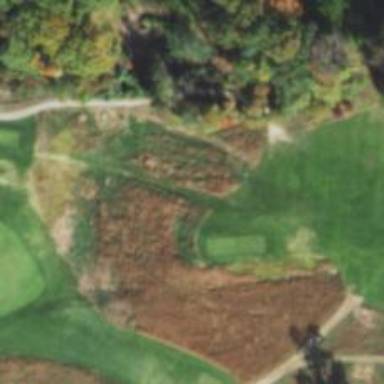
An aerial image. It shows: Pathway for golfing.